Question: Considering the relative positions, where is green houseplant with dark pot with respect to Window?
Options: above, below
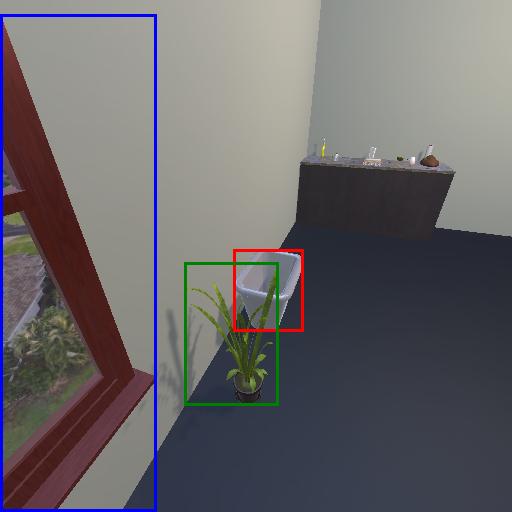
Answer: above